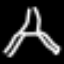
Label: The Eiffel Tower